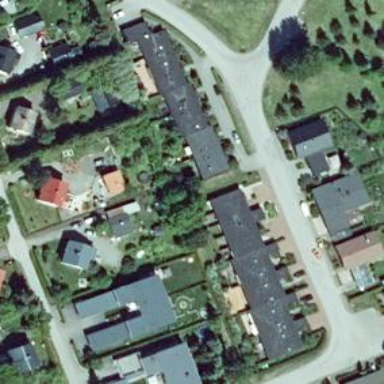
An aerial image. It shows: Terrace building.